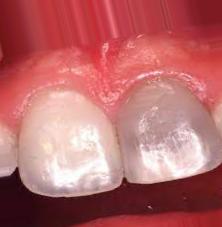
Condition: Tooth Discoloration